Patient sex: M
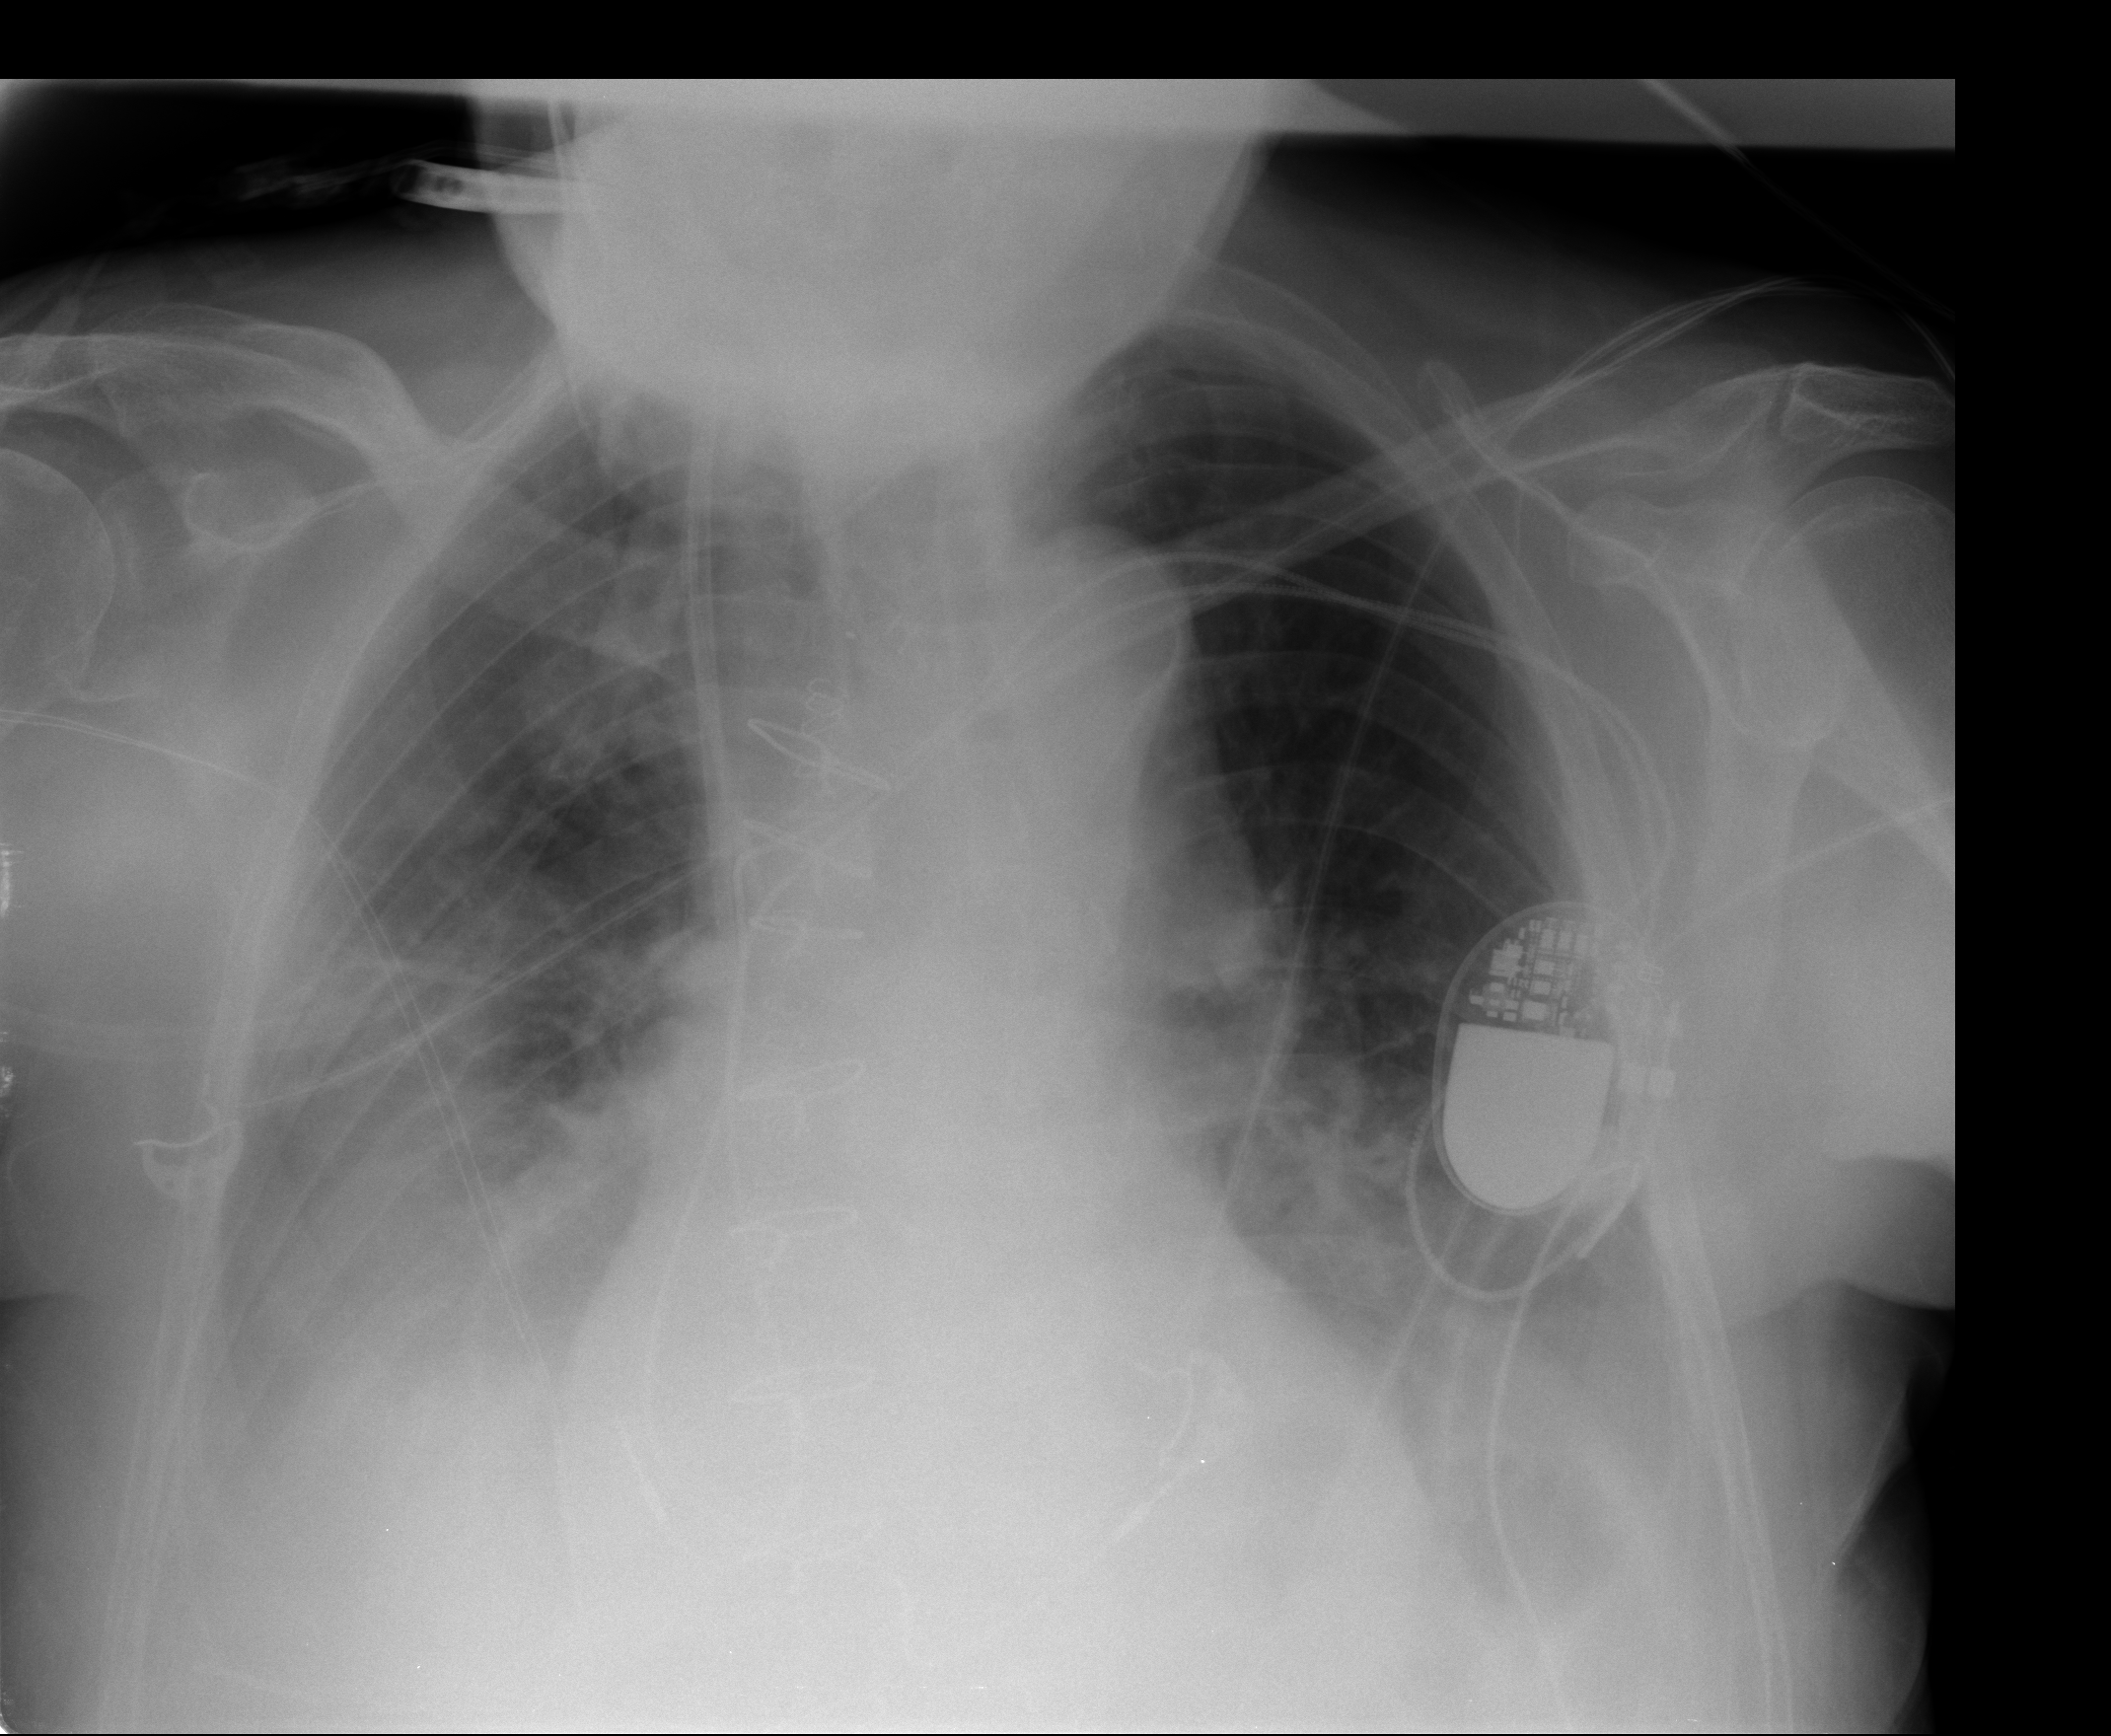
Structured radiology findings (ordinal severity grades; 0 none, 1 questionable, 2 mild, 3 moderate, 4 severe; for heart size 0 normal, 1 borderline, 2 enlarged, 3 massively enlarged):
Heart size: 2
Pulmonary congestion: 2
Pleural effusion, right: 2
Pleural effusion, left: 2
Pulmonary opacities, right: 0
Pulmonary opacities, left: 2
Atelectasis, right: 3
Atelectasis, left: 2